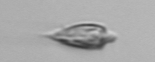
Label: Oxytoxum